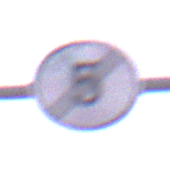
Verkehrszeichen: EndeGeschwindigkeit5
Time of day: Dawn
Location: Outdoor (RoadRail)
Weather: Clear
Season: NotSpecified
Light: Natural